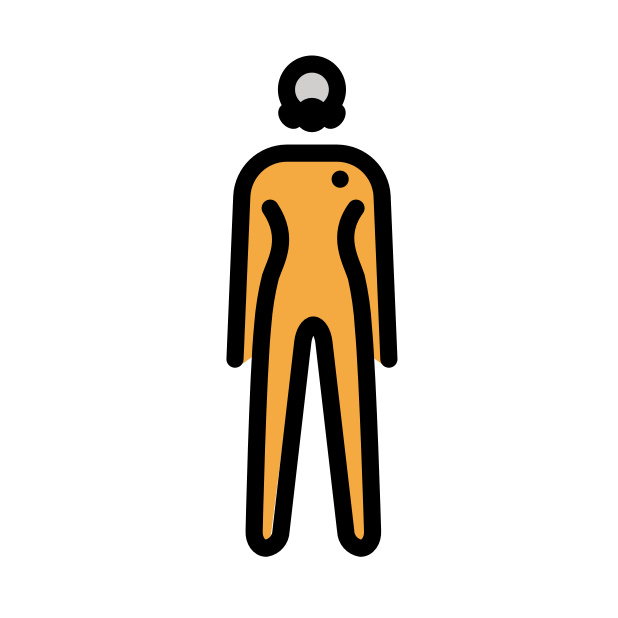
nuclear worker woman